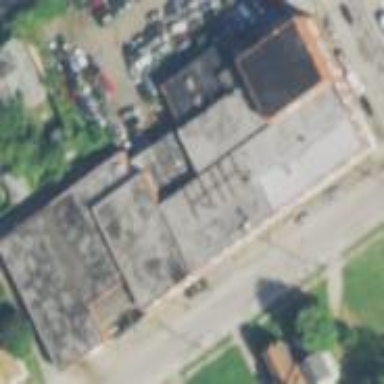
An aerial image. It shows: Building housing car repair shop.